Question: I know this might been asked before but since I didn't find anything convincing, I need to ask again.
<URL>
I think I know how to use the Navigation Drawer with handsets and tablets in portrait orientation because in those cases I'm only showing a single pane(fragment) at the time. But with tablets in landscape that's totally different since you have enough room to display at least two panes(fragments) that most of the time are going to be related in a sort of "mater-detail" way.
# Edit #1
---
Just to provide a bit of context about my app and why I think I need to have two panes apart from the navigation list.
Well the main goal of my app is to help waiters , this scenario comes into play when:
1. The waiter selects the option "Take order" from the left menu (ideally a navigation drawer)
2. In the first part(left pane) of the the what I called the "Content Part", the waiter can choose among all the categories of food they serve (pretend it's the list at the top) and according to the category selected, the below list shows all the dishes under that specific category.
3. Once the waiter taps on a dish it's automatically added to the second part(right pane) of the "Content Part"

---
Knowing that the basic structure of a navigation drawer is similar to this:
'''
<android.support.v4.widget.DrawerLayout
xmlns:android="http://schemas.android.com/apk/res/android"
android:id="@+id/drawer_layout"
android:layout_width="match_parent"
android:layout_height="match_parent">
<!-- The main content view -->
<FrameLayout
android:id="@+id/content_frame"
android:layout_width="match_parent"
android:layout_height="match_parent" />
<!-- The navigation drawer -->
<ListView android:id="@+id/left_drawer"
android:layout_width="240dp"
android:layout_height="match_parent"
android:layout_gravity="start"
android:choiceMode="singleChoice"
android:divider="@android:color/transparent"
android:dividerHeight="0dp"
android:background="#111"/>
</android.support.v4.widget.DrawerLayout>
'''
How do you handle the "tablet-in-landscape-orientation" scenario? Do you use nested fragments for the multi-pane layout that might be necessary to use in this case?(that sounds awfully complicated) Do you use a custom library perhaps? Do you know of any open source app in Git that implements this and that I can use as a reference?
# EDIT #2
After trying some ideas, I realized that the most convenient way of implementing the same navigation drawer for multiple activities, was to create a 'BaseActivity' that would handle all the drawer functionality and from which all my activities could inherit.
This is what I've got so far:
'''
import android.app.Activity;
import android.content.res.Configuration;
import android.os.Bundle;
import android.support.v7.app.ActionBarDrawerToggle;
import android.support.v4.widget.DrawerLayout;
import android.util.Log;
import android.view.MenuItem;
import android.view.View;
import android.widget.AdapterView;
import android.widget.ArrayAdapter;
import android.widget.LinearLayout;
import android.widget.ListView;
public class BaseActivity extends Activity {
private DrawerLayout mDrawerLayout;
private ActionBarDrawerToggle mDrawerToggle;
private ListView mDrawerListView;
protected void onCreate(Bundle savedInstanceState, int resLayoutID) {
setContentView(resLayoutID);
super.onCreate(savedInstanceState);
setupNavDrawer();
}
private void setupNavDrawer() {
mDrawerLayout = (DrawerLayout) findViewById(R.id.drawer_layout);
mDrawerListView = (ListView) findViewById(R.id.drawer);
mDrawerListView.setChoiceMode(ListView.CHOICE_MODE_SINGLE);
String[] rows = getResources().getStringArray(R.array.drawer_rows);
mDrawerListView.setAdapter(new ArrayAdapter<String>(
this, R.layout.drawer_row, rows));
mDrawerToggle =
new ActionBarDrawerToggle(this, mDrawerLayout,
R.string.drawer_open,
R.string.drawer_close);
mDrawerLayout.setDrawerListener(mDrawerToggle);
mDrawerListView.setOnItemClickListener(new AdapterView.OnItemClickListener() {
@Override
public void onItemClick(AdapterView<?> listView, View row,
int position, long id) {
if (position == 0) {
Log.d("Menu", "European Union");
} else {
Log.d("Menu", "Other Option");
}
mDrawerLayout.closeDrawers();
}
});
getActionBar().setDisplayHomeAsUpEnabled(true);
getActionBar().setHomeButtonEnabled(true);
}
@Override
protected void onPostCreate(Bundle savedInstanceState) {
super.onPostCreate(savedInstanceState);
mDrawerToggle.syncState();
}
@Override
public void onConfigurationChanged(Configuration newConfig) {
super.onConfigurationChanged(newConfig);
mDrawerToggle.onConfigurationChanged(newConfig);
}
@Override
public boolean onOptionsItemSelected(MenuItem item) {
if (mDrawerToggle.onOptionsItemSelected(item)) {
return true;
}
return super.onOptionsItemSelected(item);
}
}
'''
Every activity that needs to have a Navigation Drawer now needs to extend the 'BaseActivity':
'''
public class EuropeanUnionActivity extends BaseActivity{
//...
}
'''
Also every activity layout needs to contain in its code a 'android.support.v4.widget.DrawerLayout' element like this:
'''
<?xml version="1.0" encoding="utf-8"?>
<android.support.v4.widget.DrawerLayout xmlns:android="http://schemas.android.com/apk/res/android"
android:id="@+id/drawer_layout"
android:layout_width="match_parent"
android:layout_height="match_parent">
<include layout="@layout/main" />
<ListView
android:id="@+id/drawer"
android:layout_width="240dp"
android:layout_height="match_parent"
android:layout_gravity="left"
android:background="#111"
android:choiceMode="singleChoice"
android:divider="@android:color/transparent"
android:dividerHeight="0dp" />
</android.support.v4.widget.DrawerLayout>
'''
Here's important to mention that the ID's for the 'DrawerLayout'(drawer_layout) and the 'ListView'(drawer) needs to be the same in all the activity layouts that are going to have a navigation drawer because those ID's are used by the 'BaseActivity'.
For the sake of brevity and to quickly test this approach I have used <URL>. There you can find the implementation for '@layout/main'.
Now, although almost everything works as expected, I haven't been able to understand why if I take the code for the 'ListView' and place it in a separate file the Navigation drawer simply wouldn't close and tapping on the 'ActionBarDrawerToggle' would only make the app crash and show this in the LogCat:
'''
FATAL EXCEPTION: main
Process: com.idealsolution.simplenavigationdrawer, PID: 17725
java.lang.IllegalArgumentException: No drawer view found with gravity LEFT
at android.support.v4.widget.DrawerLayout.openDrawer(DrawerLayout.java:1293)
at android.support.v7.app.ActionBarDrawerToggle.toggle(ActionBarDrawerToggle.java:290)
at android.support.v7.app.ActionBarDrawerToggle.onOptionsItemSelected(ActionBarDrawerToggle.java:280)
at com.idealsolution.simplenavigationdrawer.BaseActivity.onOptionsItemSelected(BaseActivity.java:86)
at android.app.Activity.onMenuItemSelected(Activity.java:2608)
at com.android.internal.widget.ActionBarView$3.onClick(ActionBarView.java:167)
at android.view.View.performClick(View.java:4456)
at android.view.View$PerformClick.run(View.java:18465)
at android.os.Handler.handleCallback(Handler.java:733)
at android.os.Handler.dispatchMessage(Handler.java:95)
at android.os.Looper.loop(Looper.java:136)
at android.app.ActivityThread.main(ActivityThread.java:5086)
at java.lang.reflect.Method.invokeNative(Native Method)
at java.lang.reflect.Method.invoke(Method.java:515)
at com.android.internal.os.ZygoteInit$MethodAndArgsCaller.run(ZygoteInit.java:785)
at com.android.internal.os.ZygoteInit.main(ZygoteInit.java:601)
at dalvik.system.NativeStart.main(Native Method)
'''
'''
public boolean onOptionsItemSelected(MenuItem item) {
if (mDrawerToggle.onOptionsItemSelected(item)) { //Line 86
return true;
}
return super.onOptionsItemSelected(item);
}
'''
This is the same code for
, but using a 'include' tag for the 'ListView'
'''
<include layout="@layout/main" />
<include layout="@layout/listview_options" />
'''
The code for :
'''
<?xml version="1.0" encoding="utf-8"?>
<LinearLayout xmlns:android="http://schemas.android.com/apk/res/android"
android:id="@+id/menu_layout"
android:orientation="vertical"
android:layout_width="match_parent"
android:layout_height="match_parent">
<ListView
android:id="@+id/drawer"
android:layout_width="240dp"
android:layout_height="match_parent"
android:layout_gravity="left"
android:background="#111"
android:choiceMode="singleChoice"
android:divider="@android:color/transparent"
android:dividerHeight="0dp" />
</LinearLayout>
'''
This is the code I tried in the 'BaseActivity' to retrieve the 'ListView', but that obviously isn't working:
'''
private void setupNavDrawer() {
mDrawerLayout = (DrawerLayout) findViewById(R.id.drawer_layout);
//Please pay special attention to the following two lines
mDrawerLinearLayout = (LinearLayout) findViewById(R.id.menu_layout);
mDrawerListView = (ListView) mDrawerLinearLayout.findViewById(R.id.drawer);
mDrawerListView.setChoiceMode(ListView.CHOICE_MODE_SINGLE);
String[] rows = getResources().getStringArray(R.array.drawer_rows);
mDrawerListView.setAdapter(new ArrayAdapter<String>(
this, R.layout.drawer_row, rows));
mDrawerToggle =
new ActionBarDrawerToggle(this, mDrawerLayout,
R.string.drawer_open,
R.string.drawer_close);
mDrawerLayout.setDrawerListener(mDrawerToggle);
mDrawerListView.setOnItemClickListener(new AdapterView.OnItemClickListener() {
@Override
public void onItemClick(AdapterView<?> listView, View row,
int position, long id) {
//...
mDrawerLayout.closeDrawers();
}
});
getActionBar().setDisplayHomeAsUpEnabled(true);
getActionBar().setHomeButtonEnabled(true);
}
'''
Any ideas and suggestions are welcome.
Thanks.
P.S. I found <URL> in which it is said that using a Navigation Drawer is not advisable.
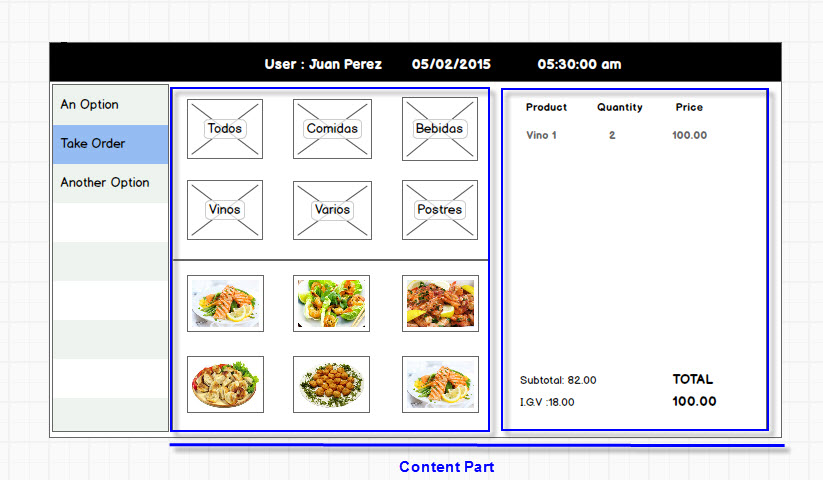
Answer: For phone and tablet-portrait mode you can use a layout like this:
'''
<android.support.v4.widget.DrawerLayout xmlns:android="http://schemas.android.com/apk/res/android"
android:id="@+id/drawer_layout"
android:layout_width="match_parent"
android:layout_height="match_parent" >
<include layout="@layout/fragments_layout" />
<include layout="@layout/drawer_list" />
</android.support.v4.widget.DrawerLayout>
'''
This could be the layout for the tablet-landscape mode:
'''
<LinearLayout xmlns:android="http://schemas.android.com/apk/res/android"
android:layout_width="match_parent"
android:layout_height="match_parent" >
<include layout="@layout/drawer_list" />
<include layout="@layout/fragments_layout" />
</LinearLayout>
'''
Here is drawer_list:
'''
<RelativeLayout xmlns:android="http://schemas.android.com/apk/res/android"
android:id="@+id/drawer_layout"
android:layout_width="260dp"
android:layout_height="match_parent"
android:layout_gravity="start" >
<ListView
android:id="@+id/drawer"
android:layout_width="match_parent"
android:layout_height="wrap_content"
android:choiceMode="singleChoice"
android:background="#111"
android:divider="@android:color/darker_gray"
android:dividerHeight="0dp" />
</RelativeLayout>
'''
and fragments_layout:
'''
<FrameLayout xmlns:android="http://schemas.android.com/apk/res/android"
android:layout_width="match_parent"
android:layout_height="match_parent" >
<fragment android:id="+@id/master_fragment" />
<fragment android:id="+@id/detail_fragment" />
</FrameLayout>
'''
On the activity, you'll have to check if you're in tablet-landscape mode and show both fragments. Otherwise, you'll show master fragment first, hiding the details
If navigation drawer is visible on all activities, declare an abstract activity that takes care of the drawer. Then, all the activities inherit from this abstract activity. The BaseActivity you posted is a good example